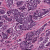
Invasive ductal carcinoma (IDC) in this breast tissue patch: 1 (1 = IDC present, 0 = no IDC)